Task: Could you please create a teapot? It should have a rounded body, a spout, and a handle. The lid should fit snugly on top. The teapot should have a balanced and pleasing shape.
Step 136:
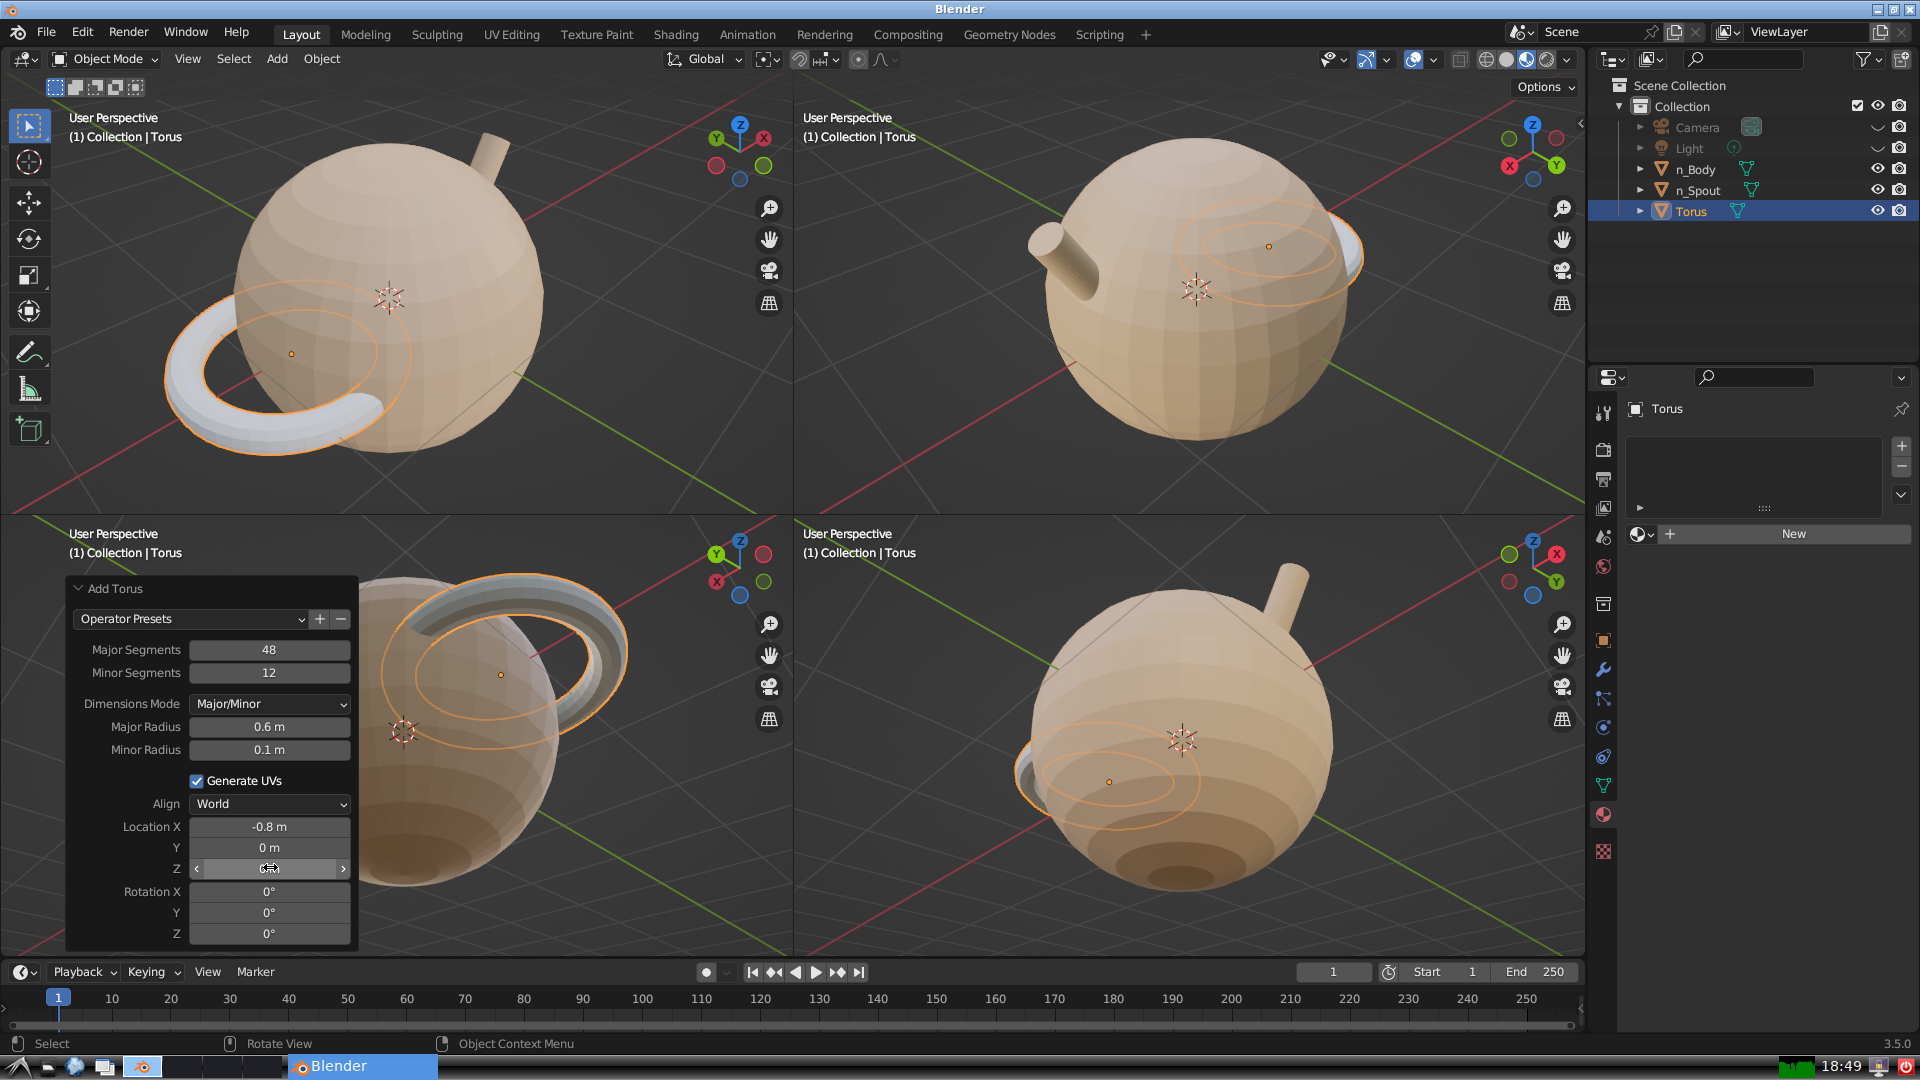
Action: click: no